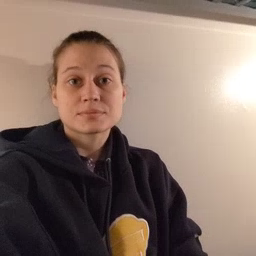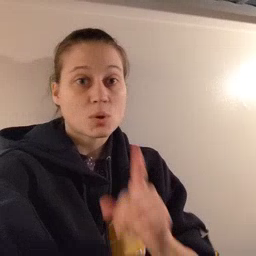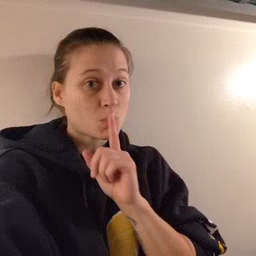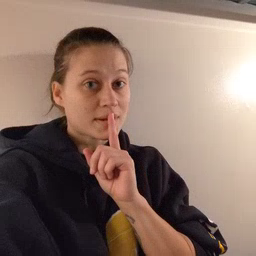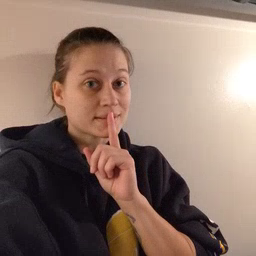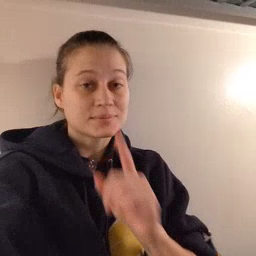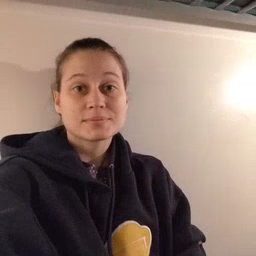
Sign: quiet